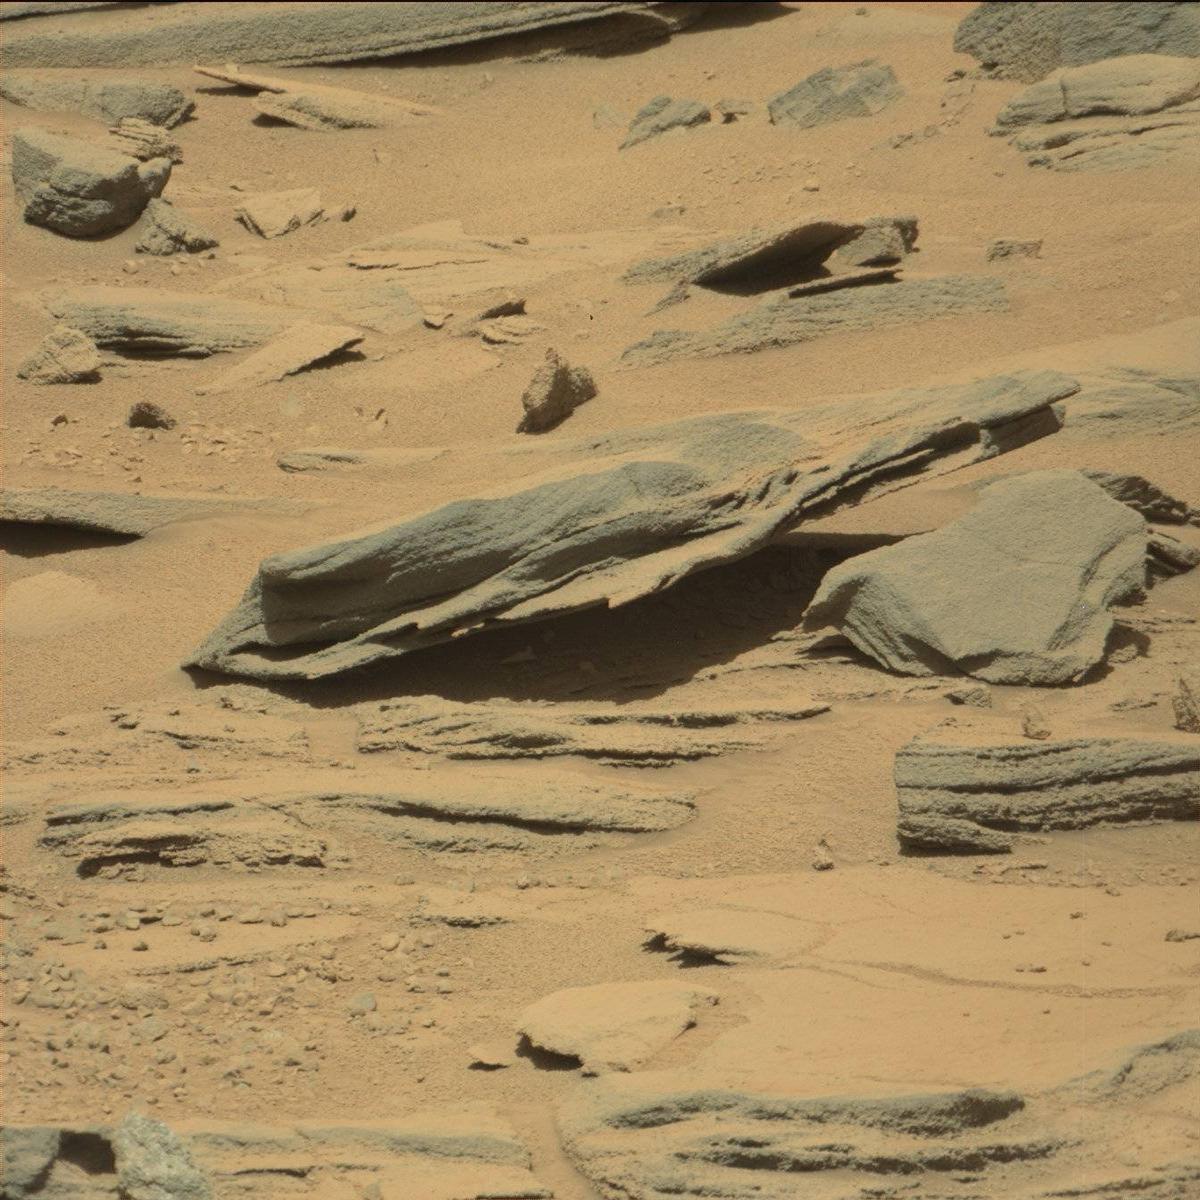
Terrain classes present: Bedrock, Sand / Soil